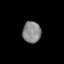
Tissue: lung
Cell type: Epithelial cells
Senescence score: 0.241
Nuclear area (px): 391
Mean DAPI intensity: 133.992